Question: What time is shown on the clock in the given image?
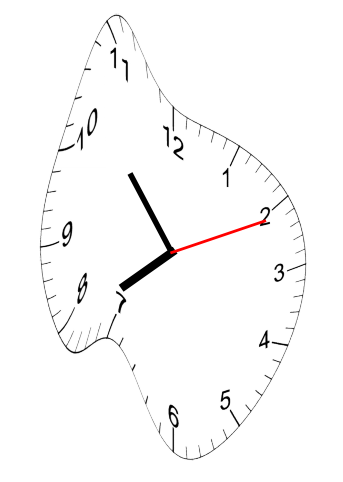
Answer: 07:53:11